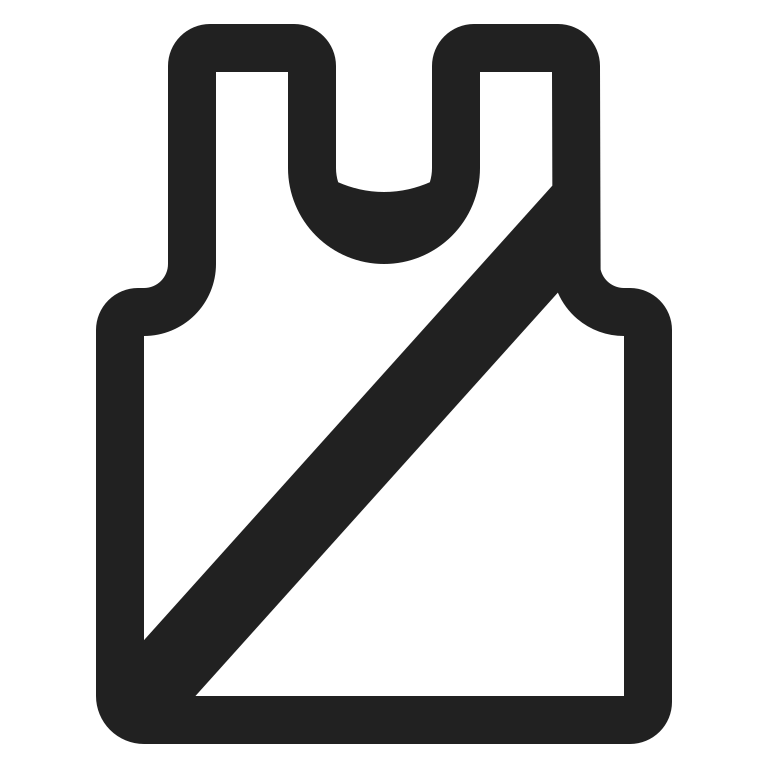
running shirt high contrast